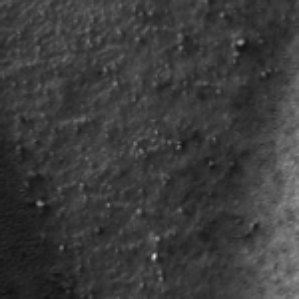
Label: frost